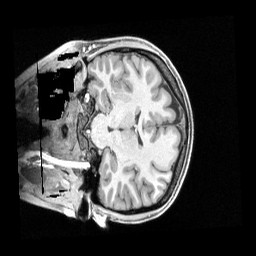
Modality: T1w
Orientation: coronal
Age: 20
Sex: female
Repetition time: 2.4 s
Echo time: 0.00222 s